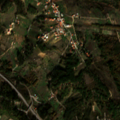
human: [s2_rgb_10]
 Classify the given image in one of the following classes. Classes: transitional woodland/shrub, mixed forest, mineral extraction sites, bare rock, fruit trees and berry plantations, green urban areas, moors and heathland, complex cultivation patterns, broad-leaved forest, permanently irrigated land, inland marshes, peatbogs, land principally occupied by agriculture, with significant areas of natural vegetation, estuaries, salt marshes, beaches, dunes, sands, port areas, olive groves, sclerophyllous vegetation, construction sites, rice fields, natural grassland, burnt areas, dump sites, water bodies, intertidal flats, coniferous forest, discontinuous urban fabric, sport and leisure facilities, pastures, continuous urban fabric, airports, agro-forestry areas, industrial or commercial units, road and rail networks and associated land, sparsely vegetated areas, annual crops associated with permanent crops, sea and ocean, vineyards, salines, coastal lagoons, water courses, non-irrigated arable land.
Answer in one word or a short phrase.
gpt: discontinuous urban fabric, olive groves, land principally occupied by agriculture, with significant areas of natural vegetation, coniferous forest, mixed forest